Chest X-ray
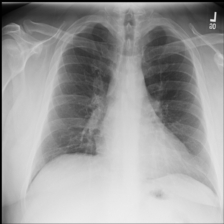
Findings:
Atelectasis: negative
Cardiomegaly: negative
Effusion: negative
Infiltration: negative
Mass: negative
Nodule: negative
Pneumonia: negative
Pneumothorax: negative
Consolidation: negative
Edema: negative
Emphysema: negative
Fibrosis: negative
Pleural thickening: negative
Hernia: negative